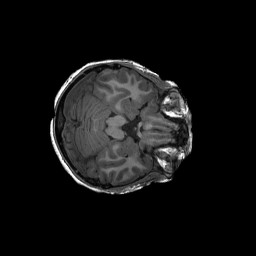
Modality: T1w
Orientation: axial
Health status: ill
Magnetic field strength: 3 T